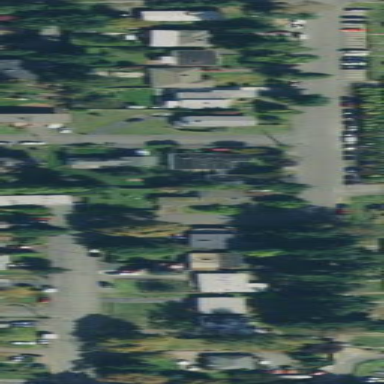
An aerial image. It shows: Residential road area.